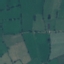
Land use / land cover: Pasture